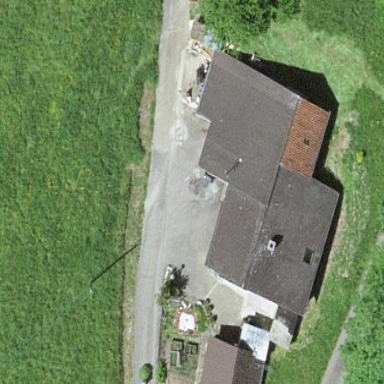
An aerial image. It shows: Farmyard area.